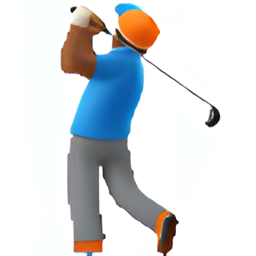
Name: man golfing type 5
Emoji: 🏌🏾‍♂️
Group: People & Body
Sub-group: person-sport